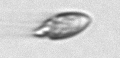
Label: Katodinium_or_Torodinium